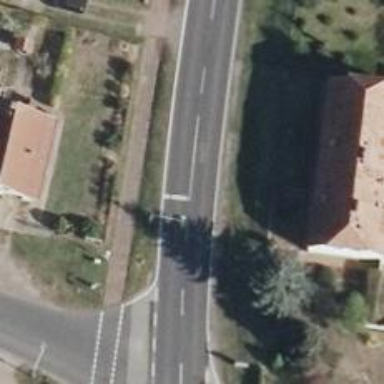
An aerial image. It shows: Asphalt road classified as primary highway.